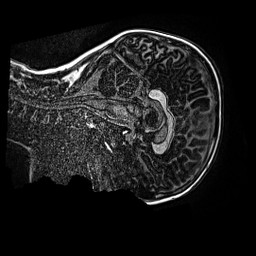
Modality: MP2RAGE
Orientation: sagittal
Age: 10
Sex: male
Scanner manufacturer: siemens
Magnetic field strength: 3 T
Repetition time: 4 s
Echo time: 0.00299 s